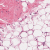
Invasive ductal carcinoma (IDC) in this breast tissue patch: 0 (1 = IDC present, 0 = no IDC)